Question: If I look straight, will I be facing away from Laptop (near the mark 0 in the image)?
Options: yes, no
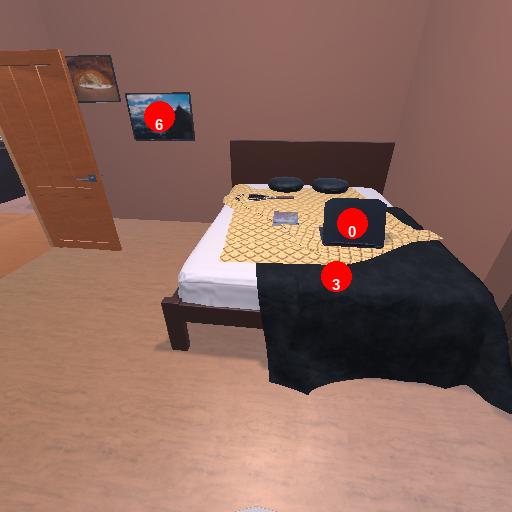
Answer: yes